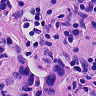
Metastatic tissue present: yes